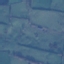
Label: Pasture